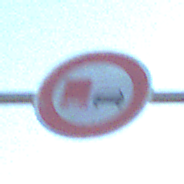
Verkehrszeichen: UeberholverbotKraftfahrzeuge
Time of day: MorningAfternoon
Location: Outdoor (Nature)
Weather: Clear
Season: NotSpecified
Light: Natural